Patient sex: F
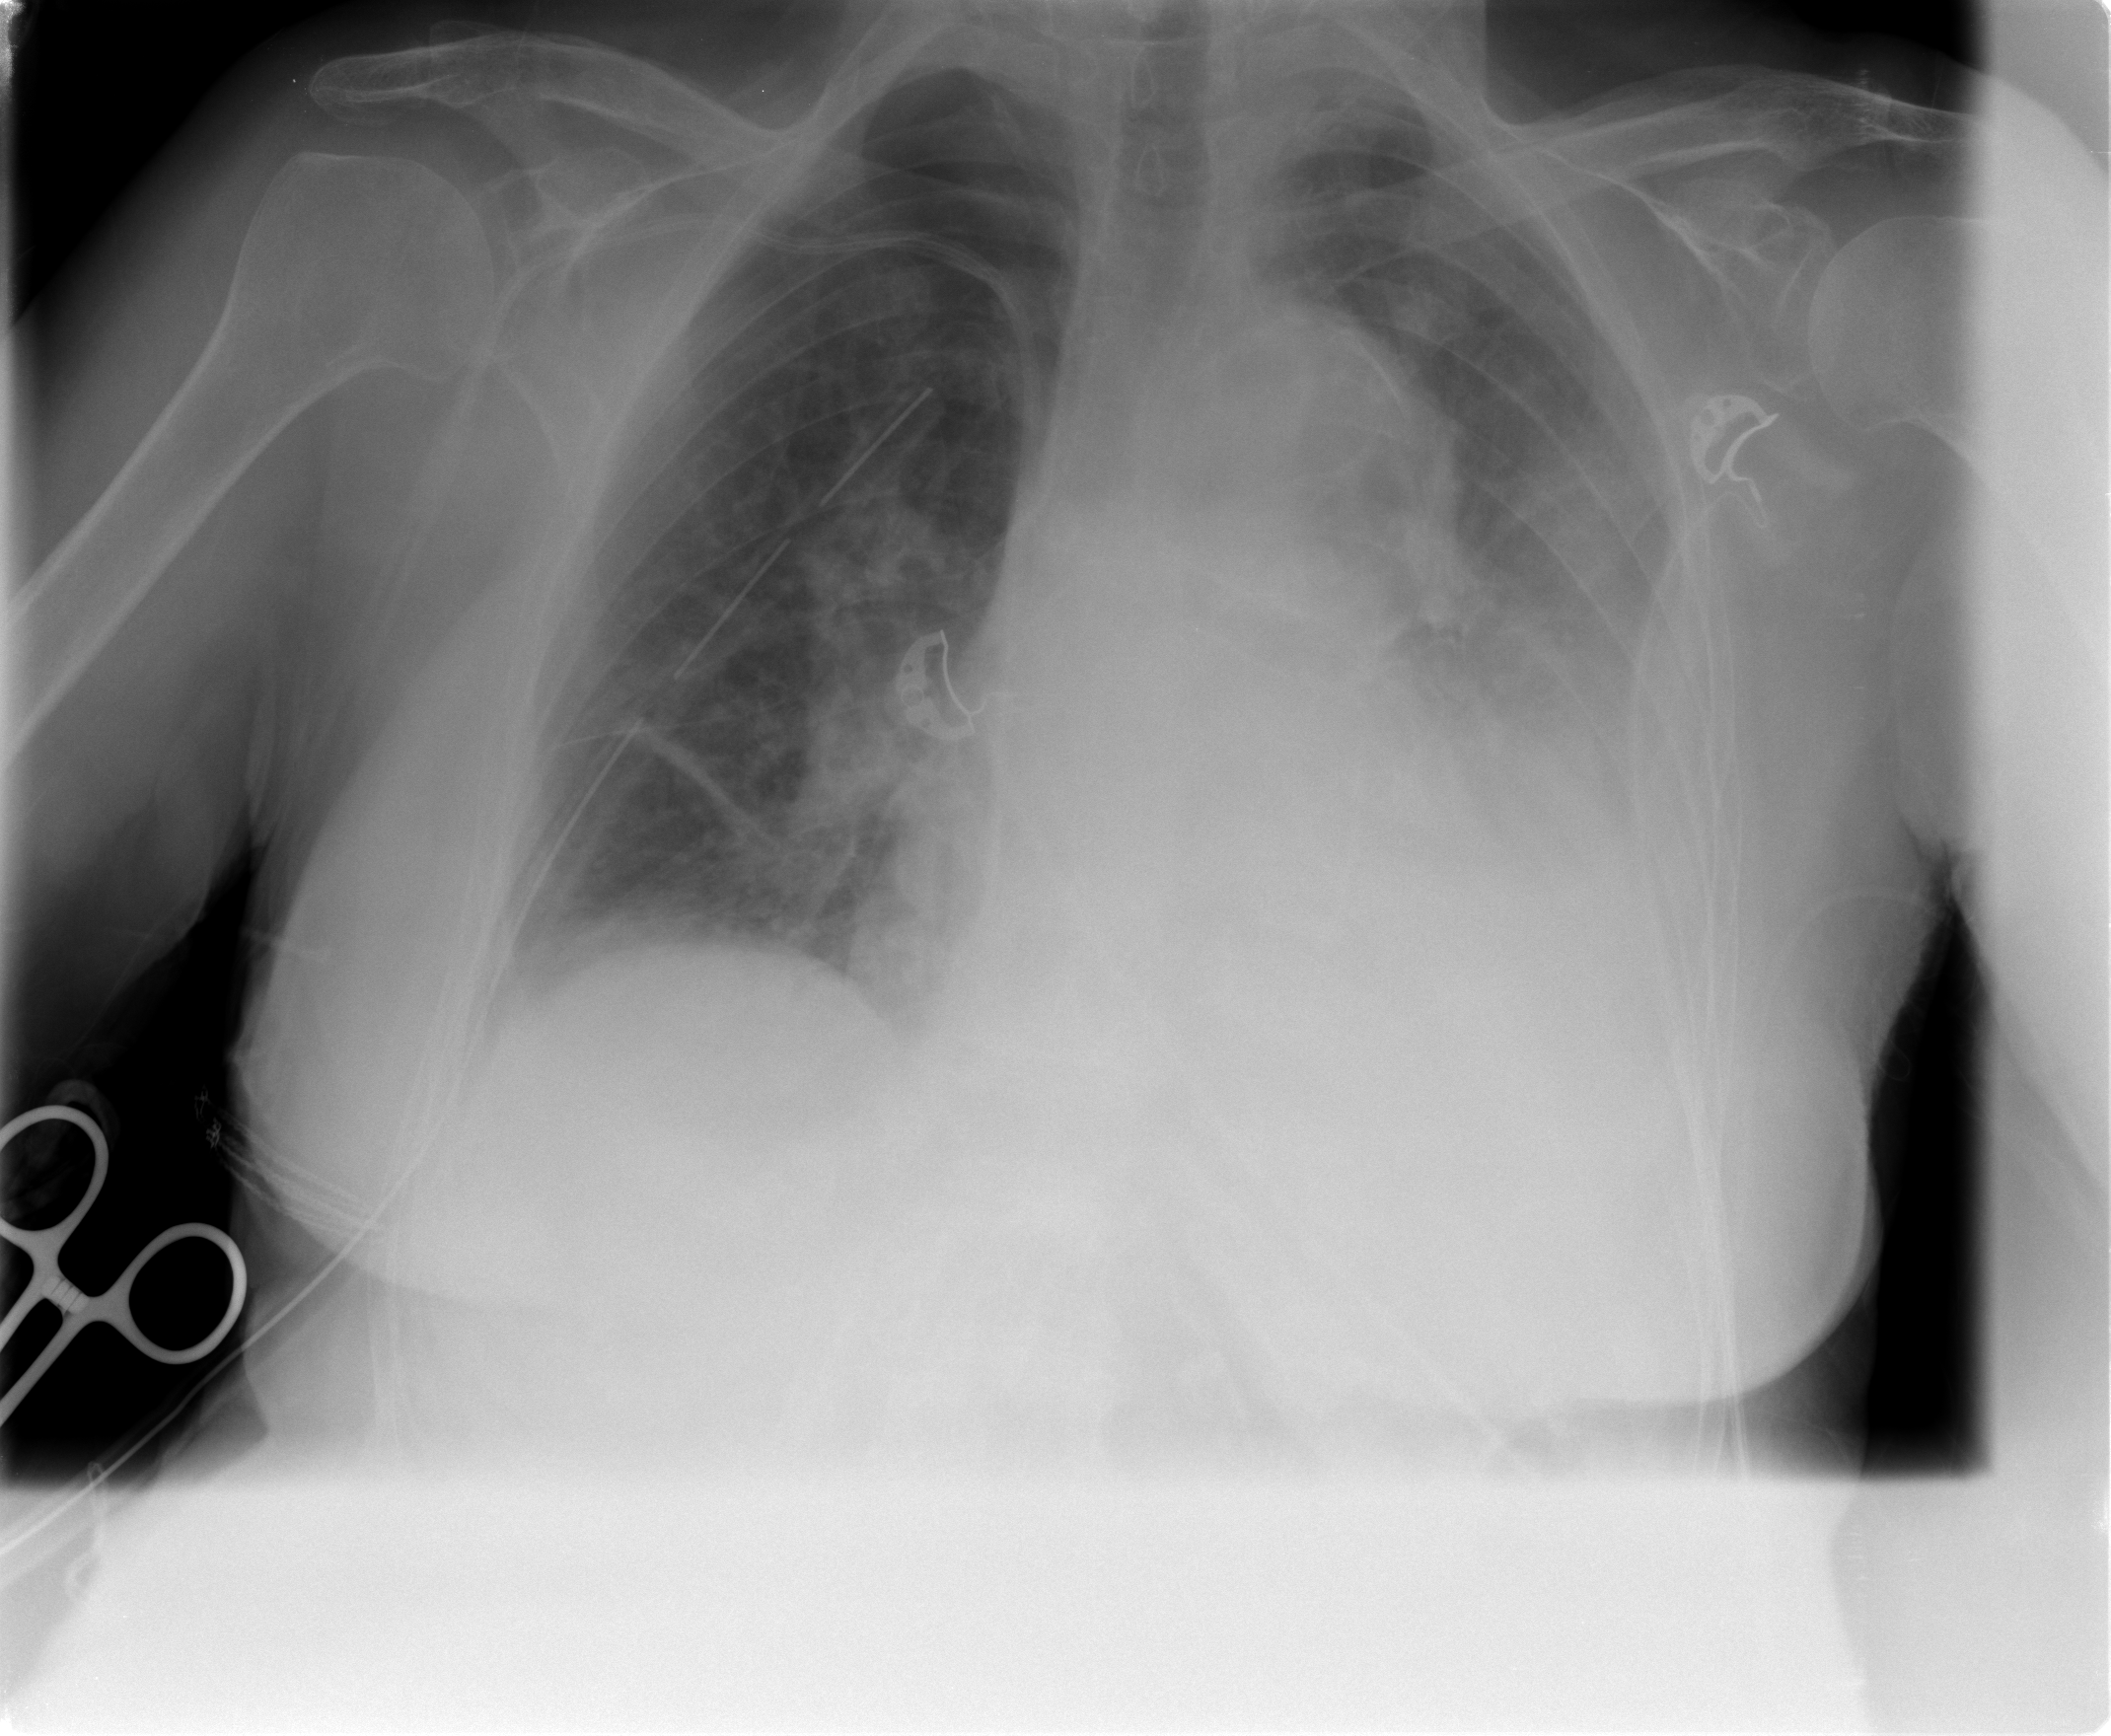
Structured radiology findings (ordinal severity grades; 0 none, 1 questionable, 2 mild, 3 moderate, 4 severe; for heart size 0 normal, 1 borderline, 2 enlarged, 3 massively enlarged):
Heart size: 2
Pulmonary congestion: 2
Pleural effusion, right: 2
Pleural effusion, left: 3
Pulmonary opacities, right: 2
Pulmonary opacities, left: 2
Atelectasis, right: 2
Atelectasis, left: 3